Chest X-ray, PA view. Patient: 58 years old, sex F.
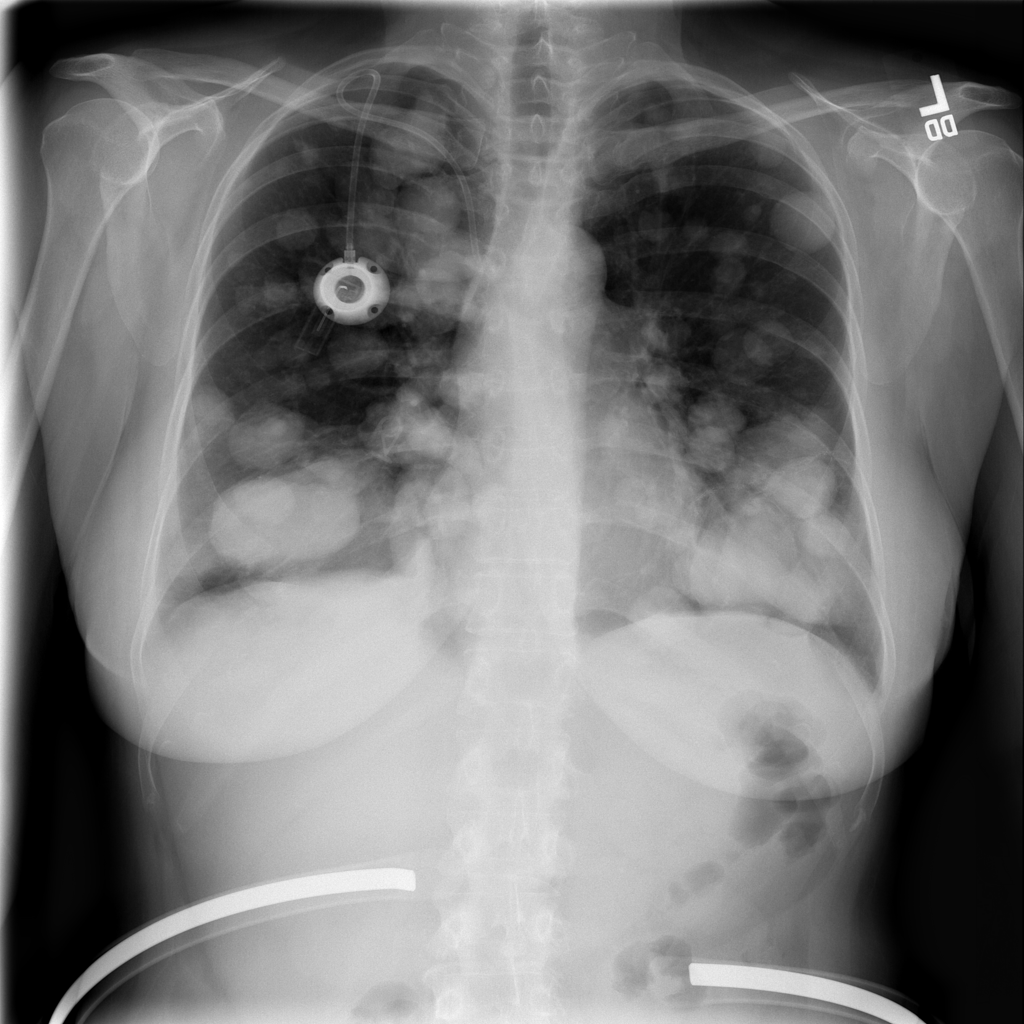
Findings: Mass